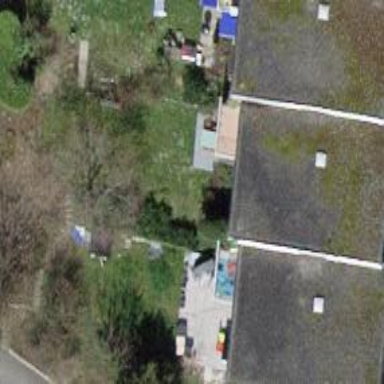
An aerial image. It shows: Residential building with terrace.